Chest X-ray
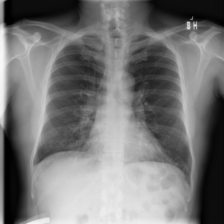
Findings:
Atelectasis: negative
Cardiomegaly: negative
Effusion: negative
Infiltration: positive
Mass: negative
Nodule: negative
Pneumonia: negative
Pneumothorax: negative
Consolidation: negative
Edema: negative
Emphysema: negative
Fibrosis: negative
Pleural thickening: negative
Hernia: negative